Question: I've been customising a template generated by the CRUD module and now need to override the save method to save the custom data from the template. I can save all the data, but when I call the render action:
'''
render("Users/show.html", user);
'''
I get a nullPointerException for templates object:

I'm definitely passing the correct user object through because when I run this:
'''
System.out.println(user.toString());
//render("Users/show.html", user);
'''
It writes my user to the console.
Any help will be much appreciated.
<URL>
<URL>
Play! 1.2.3
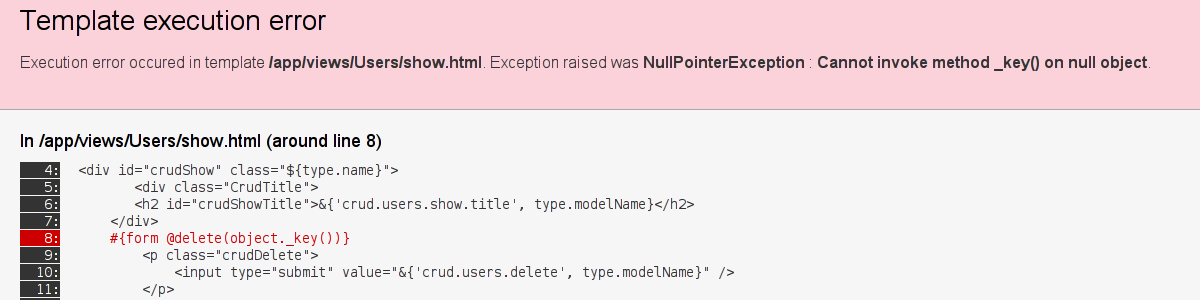
Answer: Your controller is rendering
'''
render("Users/show.html", user);
'''
but the name of the element in your template is . It should be .
The original templates on CRUd use "object" as an abstraction to the entity under CRUD. If you check the source code of the controller, it says:
'''
//ignoring case when template is not found, alternative also uses object
render(type, object);
'''
This means that there are two options:
1. You modified the template breaking this compatibility. It doesn't seem to be the case in your scenario, although we can't see the full code (so it may still be an option)
2. You modified the controller, changing the objects you send to the template. It seems to be your scenario. So either you fix the template to use user or you rename user to object.